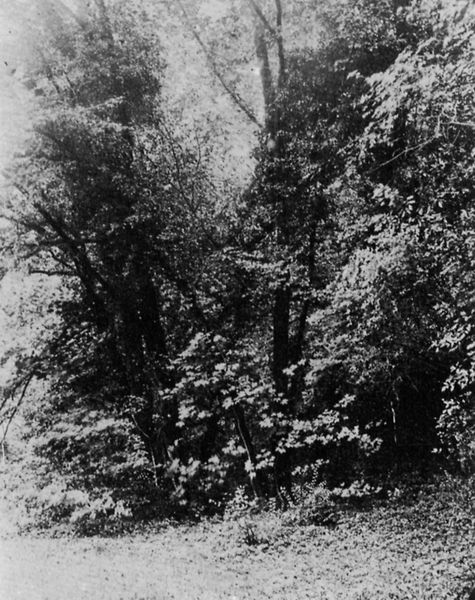
Titel: Naturausschnitt
Künstler: Friedrich Bassermann
Standort: Leverkusen
Institution: Foto-Historama
Schlagwörter: baum, blätter, dunkel, himmel, laub, schatten, weiß, wolken, bäume, landschaft, äste, blume, blumen, grau, hell, licht, schwarz, strasse, gras, park, rasen, weg, wiese, wolke, alt, ast, gräser, natur, stamm, strauch, zweige, busch, büsche, gebüsch, pfad, sonne, sträucher, boden, land, blatt, pflanze, pflanzen, wald, garten, sommer, sonnenlicht, hecke, rand, stämme, detail, nahaufnahme, gerade, waldrand, foto, fotografie, photographie, zweig, lichtung, schwarz-weiß, laubbaum, photo, fragment, baumgruppe, unterholz, bewachsen, hubi, geäst, dickicht, sonnenschein, laubbäume, diagonale, dicht, ahorn, versteck, gesträuch, gestrüpp, grund, weise, bewaldet, gebüsche, fotograie, lnadschaft, walf